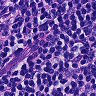
Metastatic tissue present: no